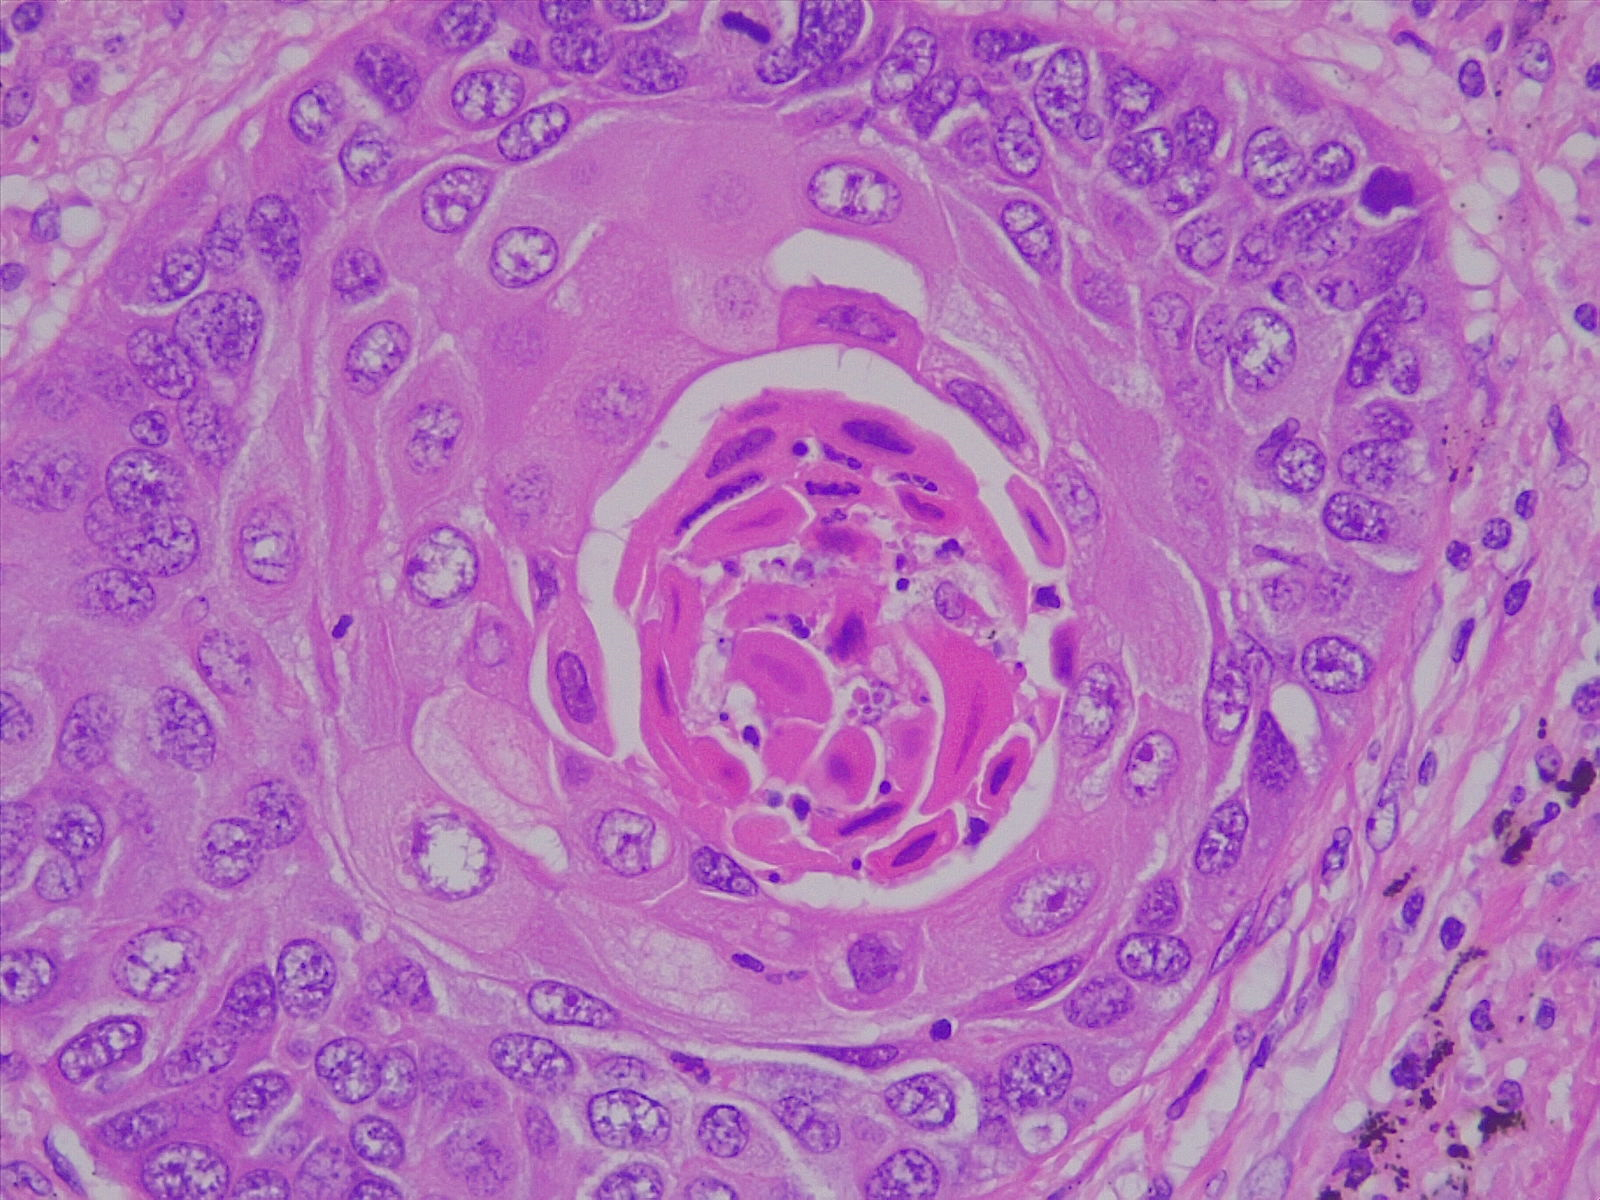
Label: lung squamous cell carcinoma, well differentiated